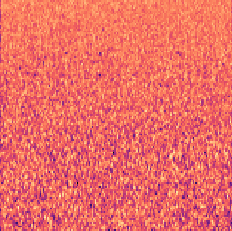
Sound class: Sea waves